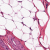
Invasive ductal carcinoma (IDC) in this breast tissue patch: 0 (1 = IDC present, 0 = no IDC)